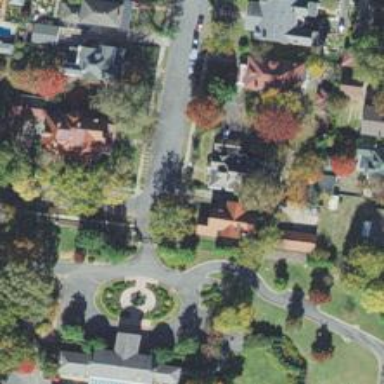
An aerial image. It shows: Park located in historic district.